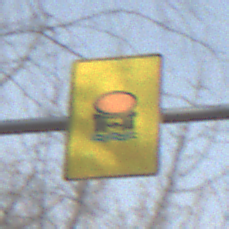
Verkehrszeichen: FahrzeugeMitWassergefaehrdenderLadungOhnePfeilsymbol
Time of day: MorningAfternoon
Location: Outdoor (Nature)
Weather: Clear
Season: Winter
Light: Natural